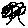
Label: tree